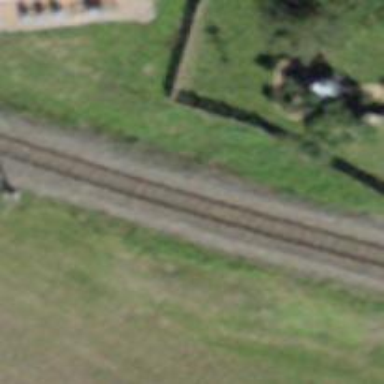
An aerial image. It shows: Narrow gauge railway with electrified contact lines.